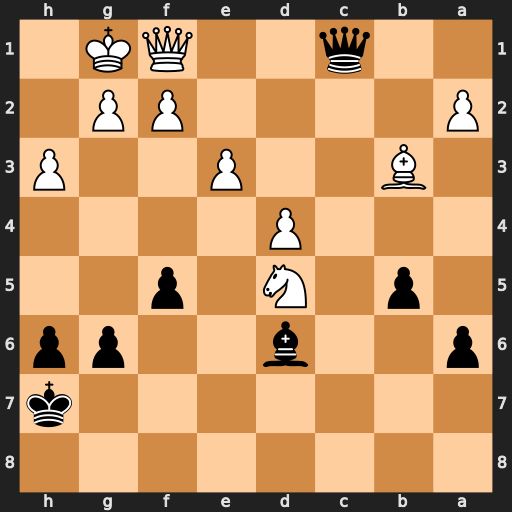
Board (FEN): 8/7k/p2b2pp/1p1N1p2/3P4/1B2P2P/P4PP1/2q2QK1
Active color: b
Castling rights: -
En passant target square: -
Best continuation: Bh2+ Kxh2 Qxf1